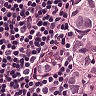
Metastatic tissue present: yes